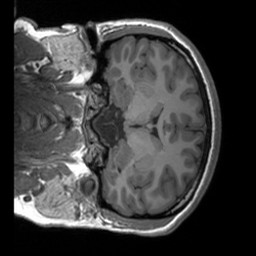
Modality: T1w
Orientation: coronal
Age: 24
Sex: female
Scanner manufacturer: siemens
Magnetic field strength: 3 T
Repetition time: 1.9 s
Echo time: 0.00226 s